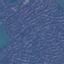
Land use / land cover: Residential